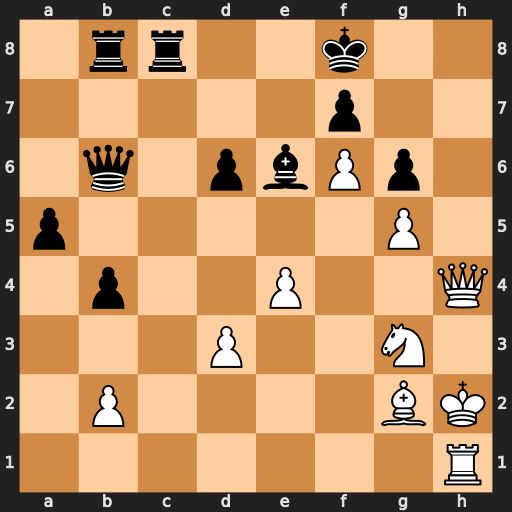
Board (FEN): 1rr2k2/5p2/1q1pbPp1/p5P1/1p2P2Q/3P2N1/1P4BK/7R
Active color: w
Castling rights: -
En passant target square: -
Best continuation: Qh8#